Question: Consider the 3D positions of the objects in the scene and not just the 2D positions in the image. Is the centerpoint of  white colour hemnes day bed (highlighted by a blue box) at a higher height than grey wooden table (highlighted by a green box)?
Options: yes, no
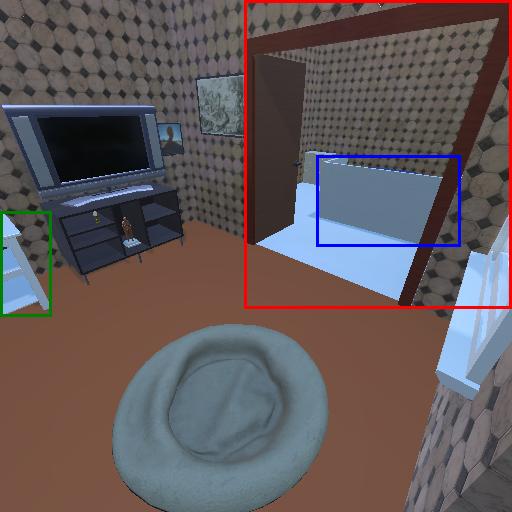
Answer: yes